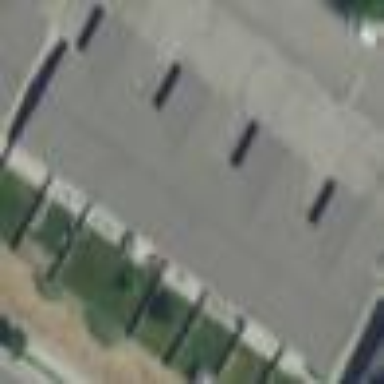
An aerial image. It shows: Terrace building.